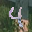
Label: 4